Question: I have an iPhone app that I've built for the app store. Before I get there, I need to test it internally. So earlier this week I went out, got a distribution provisioning profile and installed it on about 50 devices around my organization. No problem, everything went super-smooth and everybody was happy. So I then cleaned up the code a bit, did some refactoring, and added a bit of polish. At the same time, we had more devices added to the beta (around 10 additional units). So when I was ready to build and run out the second beta, I went out, got a new provisioning profile and archived the build for ad-hoc over the air deployment. Then I tested the app on my phone (which is also the development device), and it failed to install. I checked the device console in Organizer and saw an error that looks like this: '<Error>: entitlement 'get-task-allow' has value not permitted by a provisioning profile'. Never mind the fact that when I archived and deployed it just 3 days ago it worked fine without an Entitlements plist. So I thought "OK, just one of those quirks." I added an Entitlements.plist and set the 'get-task-allow' to 'YES'. Then I re-archived it with my distribution provisioning profile, and tried to install it to my device and it did install properly. Then I tried it on 2 separate devices-one that had it installed when I successfully deployed it on Tuesday, and one that didn't. Neither one worked. It did the thing where it gets almost to the end and then says "failed to install." So I thought "OK, it doesn't like the Entitlements.plist file. I have <URL> I remove the file, archived and deployed it again, and I got the same error. I hooked one of the devices into the Organizer's console, and I got an error message that looks like this:
'''
Jun 29 08:49:13 unknown installd[14394] <Error>: profile not valid: 0xe8008012
Jun 29 08:49:13 unknown installd[14394] <Error>: <PHONE> install_embedded_profile: Could not install embedded profile: -402620398
Jun 29 08:49:13 unknown installd[14394] <Error>: <PHONE> verify_signer_identity: Could not copy validate signature: -402620395
Jun 29 08:49:13 unknown installd[14394] <Error>: <PHONE> preflight_application_install: Could not verify executable at /var/tmp/install_staging.PHE3Kj/foo_extracted/Payload/Lenexa.app
Jun 29 08:49:13 unknown installd[14394] <Error>: <PHONE> install_application: Could not preflight application install
Jun 29 08:49:13 unknown installd[14394] <Error>: <PHONE> handle_install: API failed
Jun 29 08:49:13 unknown installd[14394] <Error>: <PHONE> send_message: failed to send mach message of 71 bytes: <PHONE>
Jun 29 08:49:13 unknown installd[14394] <Error>: <PHONE> send_error: Could not send error response to client
'''
So then I looked up the '0xe8008012' error and I note that people say that you should make sure that the provisioning profile is set correctly in XCode, and to make sure that the UDID in the provisioning profile matches the devices you are trying to install it on.
With this in mind, I tested to ensure that it wasn't a UDID issue by building against the same provisioning file that I successfully deployed against Tuesday. Still no go.
I changed all of the code-signing section on build-settings to look like this:

I read that some people rebuilt the project in XCode. I'd like to avoid doing that. Does anybody have any ideas? I would appreciate any!
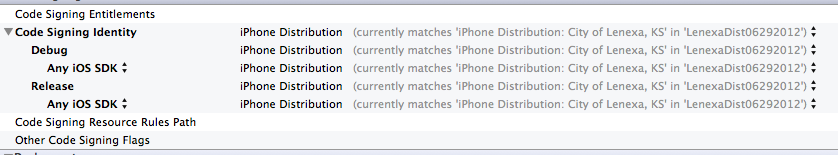
Answer: I figured this out. Somebody gave me a bad UDID number. To be frank, XCode could do a better job of managing these type of issues. It shouldn't take half-a-day to figure these things out!